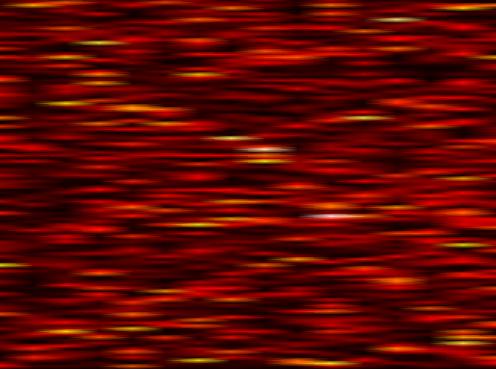
Label: FBMC